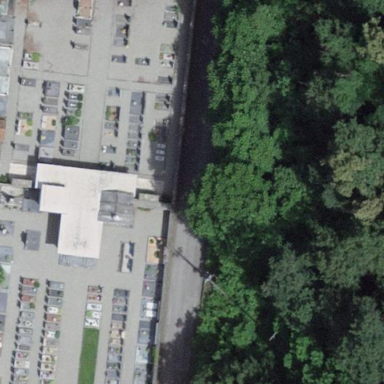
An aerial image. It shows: Cemetery.